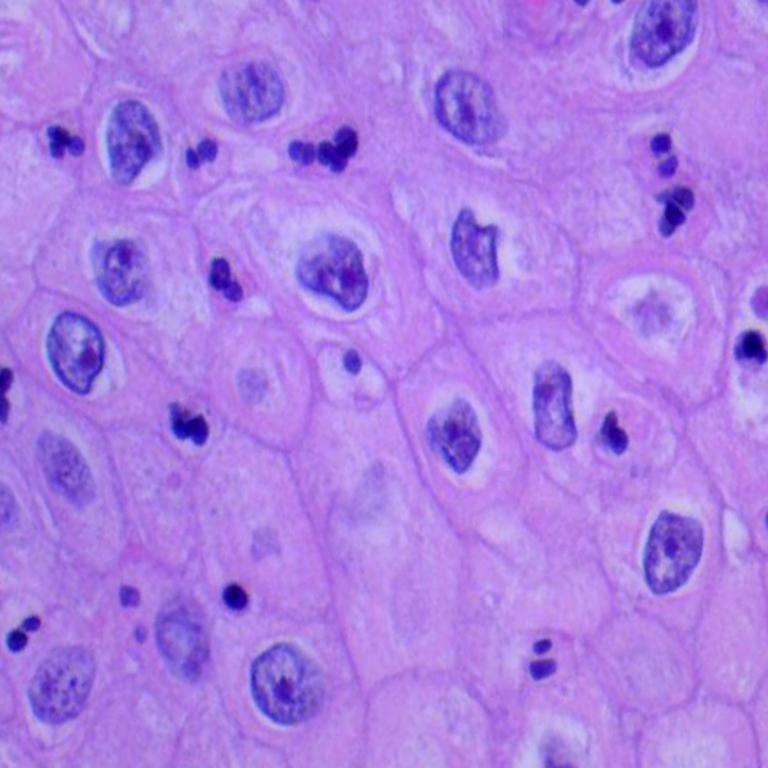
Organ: lung
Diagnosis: squamous carcinomas